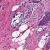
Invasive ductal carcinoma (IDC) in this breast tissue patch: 0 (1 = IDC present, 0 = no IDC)